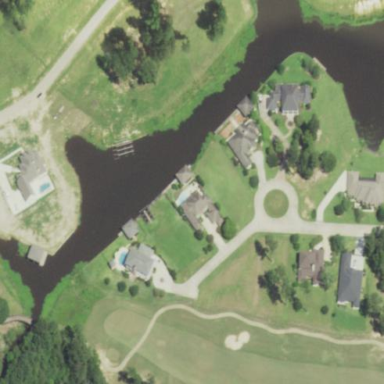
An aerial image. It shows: Water hazard in golf course. The hazard is natural water feature.